Field crop: tomato
Growth stage: 2
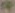
Species: solanum